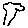
Label: tree